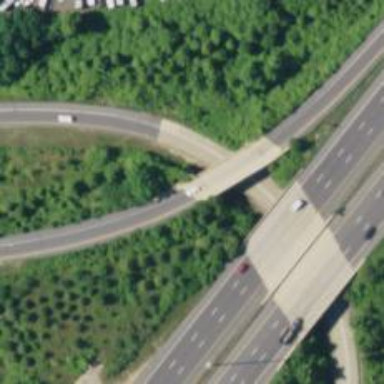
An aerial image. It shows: Bridge on motorway link.